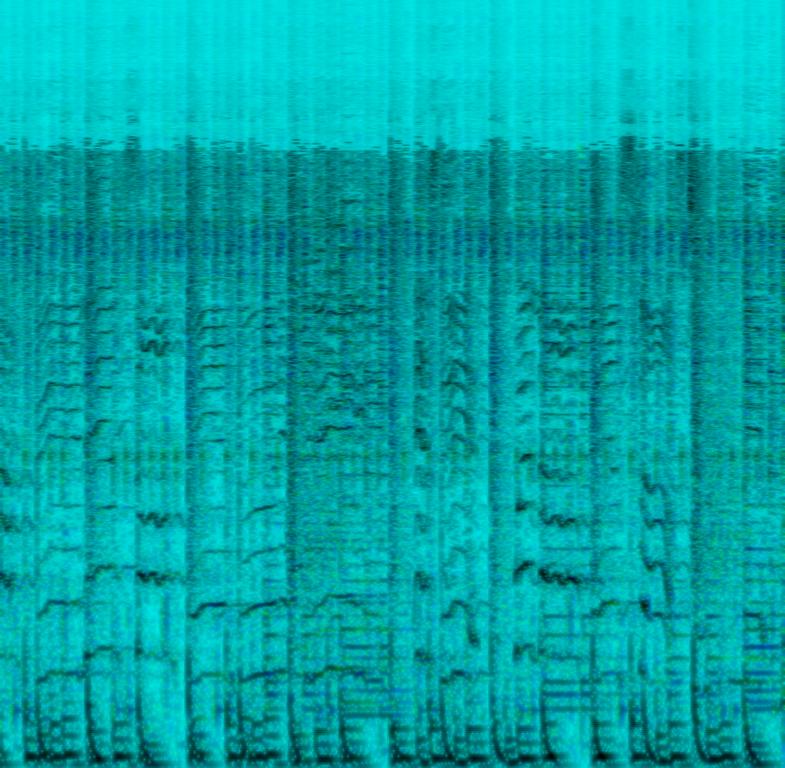
A female vocalist sings this pop song. The tempo is fast with a lively piano accompaniment, funky bass lines, violin harmony, synthesiser and electronic arrangements and punchy drumming. The song is youthful, romantic, warm, simple and groovy. This song is an Electro Pop/ Dance pop.